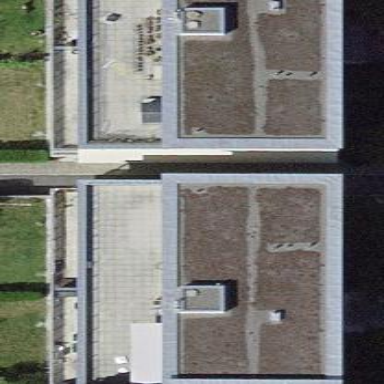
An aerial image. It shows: Flat-roofed residential building.